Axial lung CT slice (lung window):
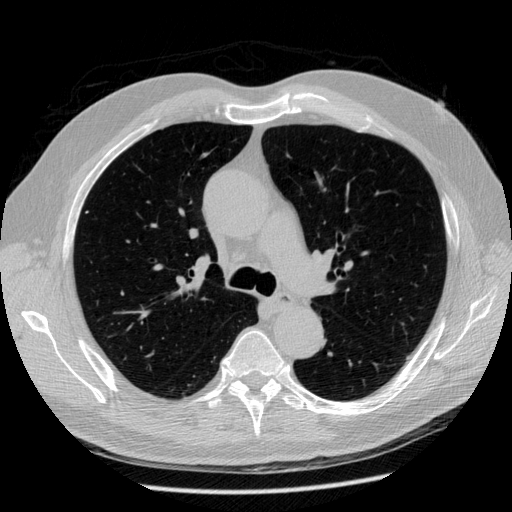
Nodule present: no